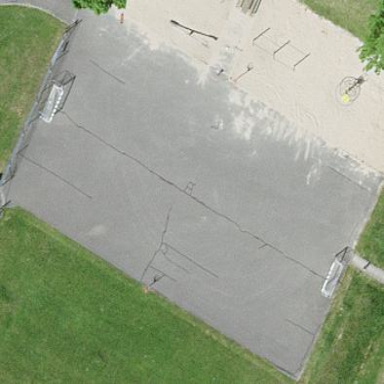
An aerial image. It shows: Building with asphalt pitch for soccer.